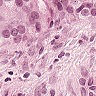
Metastatic tissue present: yes